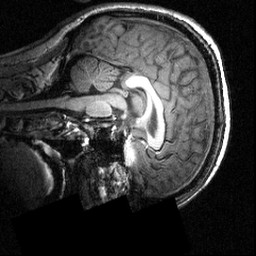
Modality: T1w
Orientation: sagittal
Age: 25
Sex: male
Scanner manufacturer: siemens
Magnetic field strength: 3.951 T
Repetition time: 1.5 s
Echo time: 0.00335 s